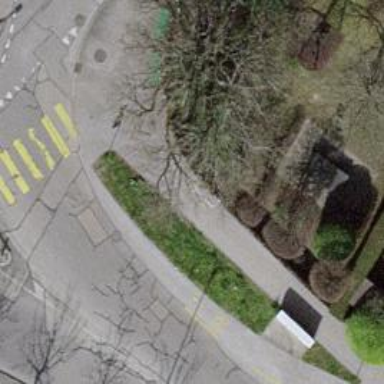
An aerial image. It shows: Bench for seating.